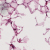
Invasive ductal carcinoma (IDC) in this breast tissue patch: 0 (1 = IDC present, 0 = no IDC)